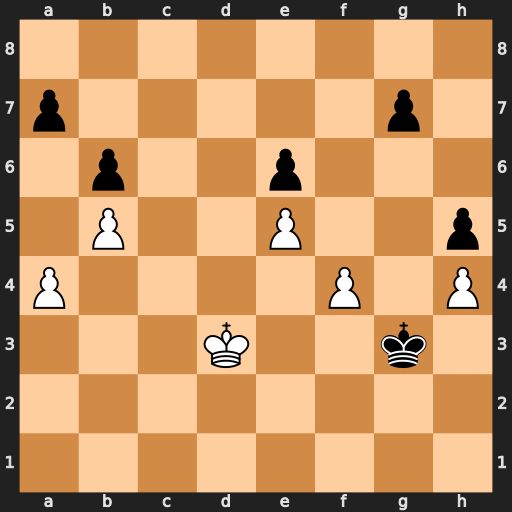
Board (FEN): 8/p5p1/1p2p3/1P2P2p/P4P1P/3K2k1/8/8
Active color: w
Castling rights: -
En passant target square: -
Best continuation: f5 exf5 e6